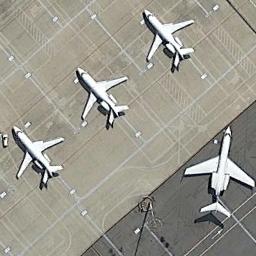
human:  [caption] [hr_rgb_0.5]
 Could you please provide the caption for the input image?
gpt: Four airplanes are parked on the runway .

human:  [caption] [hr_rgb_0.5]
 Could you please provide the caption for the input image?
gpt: There are four white planes in the picture, Three of which are smaller .

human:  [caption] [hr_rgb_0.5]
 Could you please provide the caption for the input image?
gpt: Three planes parked in a line on the airport and a big passing plane behind them .

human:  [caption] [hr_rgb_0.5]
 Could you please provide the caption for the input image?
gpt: Four airplanes were in the open space .

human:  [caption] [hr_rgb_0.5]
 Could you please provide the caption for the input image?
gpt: Four planes in the marked parking lot .